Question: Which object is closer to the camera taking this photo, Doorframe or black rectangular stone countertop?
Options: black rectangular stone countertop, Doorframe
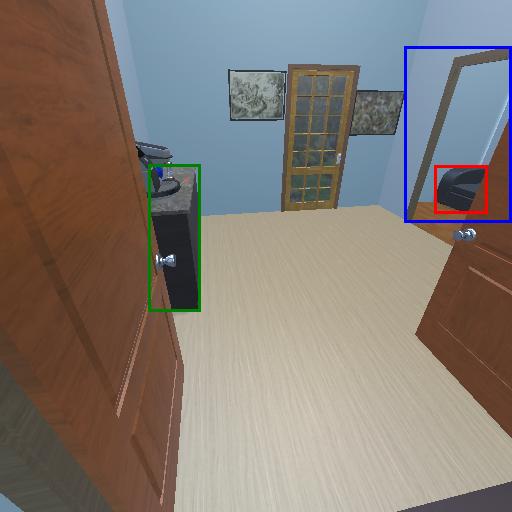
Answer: black rectangular stone countertop